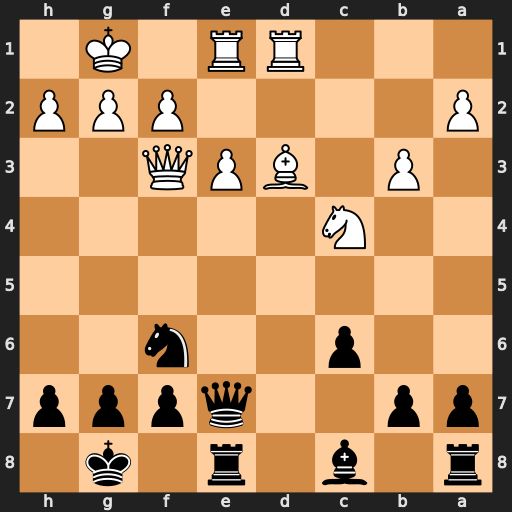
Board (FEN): r1b1r1k1/pp2qppp/2p2n2/8/2N5/1P1BPQ2/P4PPP/3RR1K1
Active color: b
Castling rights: -
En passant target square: -
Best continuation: Bg4 Qg3 Bxd1